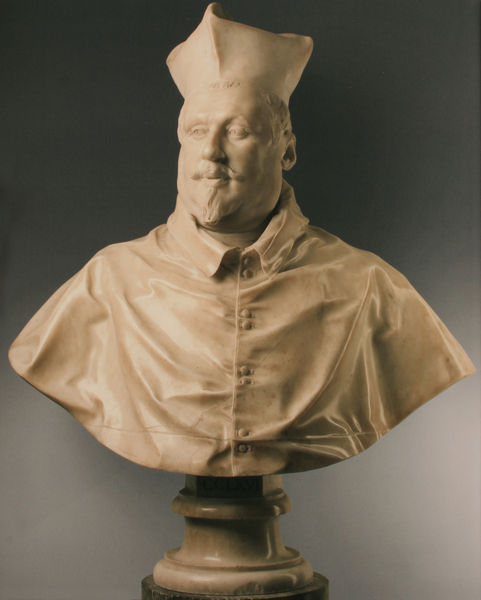
Titel: Porträt Kardinal Scipione Borghese
Künstler: Gianlorenzo Bernini
Standort: Rom
Institution: Galleria Borghese
Schlagwörter: kopf, mann, umhang, frankreich, haar, holz, hut, kleid, marmor, mund, nase, ohr, säule, weiss, blick, bart, kappe, mütze, augen, barock, falten, gesicht, kragen, sockel, stein, herr, porträt, gewand, haare, kutte, mantel, skulptur, kopfbedeckung, spanien, bischof, papst, dick, büste, bronze, plastik, podest, poliert, edel, knöpfe, oberkörper, herrscher, kardinal, fürst, spitzbart, rom, pfarrer, priester, mitra, tiara, edelmann, guss, gedrechselt, bildhauer, michelangelo, stele, bellini, bernini, pelerine, realitisch, religiön, mardid